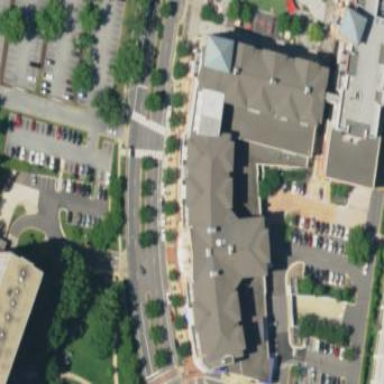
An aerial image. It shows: Commercial building.